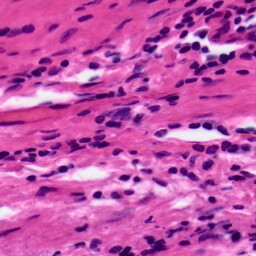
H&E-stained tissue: Ovarian